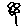
Label: flower